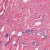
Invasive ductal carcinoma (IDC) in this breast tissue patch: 0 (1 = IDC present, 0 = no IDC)